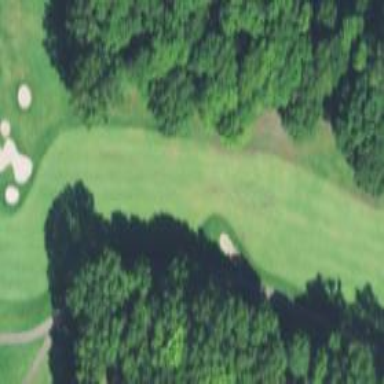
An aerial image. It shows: Golf fairway surrounded by grass.